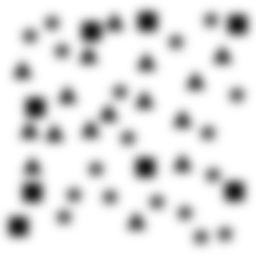
Squares: 8
Triangles: 16
Stars: 18
Total shapes: 42